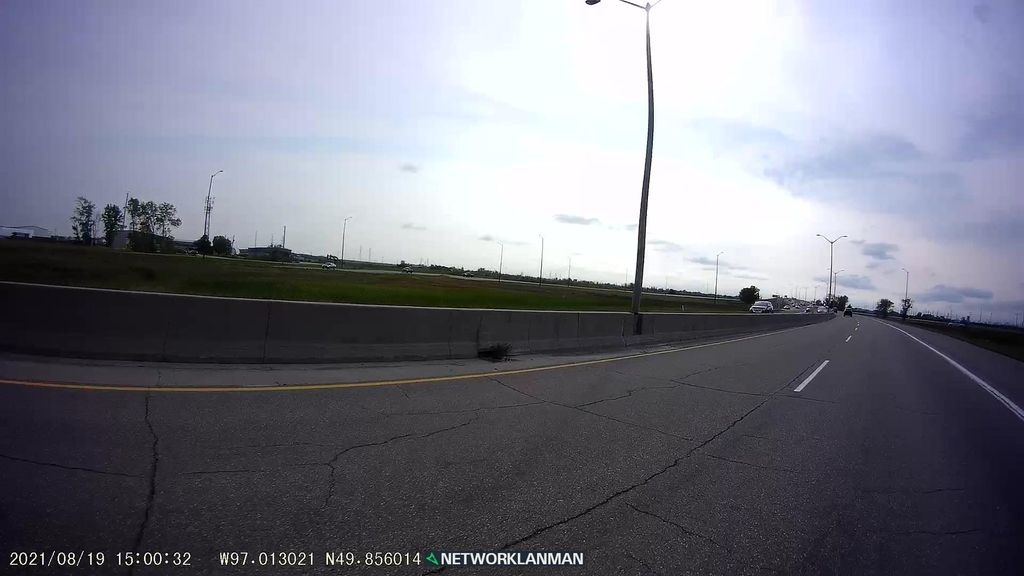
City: winnipeg